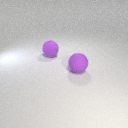
large purple rubber sphere in front of large purple rubber sphere